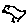
Label: bird